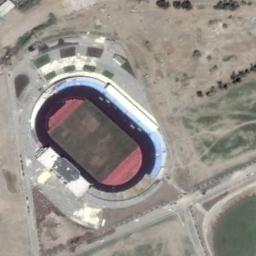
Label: stadium